Question: I have been trying to update the timeline as per the selected item from dropdown but it is not getting plotted as per the selected option.
For example, in attached image i have selected B1 but C1 is extra here. I have tried printing x list too, for 'B1' it gives '[False True False False False False False False False False]'. Only 1 true at 2nd location, I am not sure where this C1 is coming from. Results get worst when I chose the options below B1.
The current result:

With the following dataframe used:
<URL>
'''
def multi_plot2(df, addAll = True):
grp=df['Group1'].unique()
button_all = dict(label = 'All',
method = 'update',
args = [{'visible': df.columns.isin(df.columns),
'title': 'All',
'showlegend':True}])
def create_layout_button(column):
labels=np.array(df['Label'])
x=np.zeros(labels.size)
i=0
for s in labels:
if column in s:
print (s)
x[i]=1
i=i+1
x=x.astype(np.bool)
print(x)
return dict(label = column,
method = 'restyle',
args = [{'visible': x,
'showlegend': True}])
fig2.update_layout(
updatemenus=[go.layout.Updatemenu(
active = 0,
buttons = ([button_all] * addAll) + list(df['Combined'].map(lambda column: create_layout_button(column)))
)
])
fig2.show()
'''
An sample of the dataframe used (that can be copy and pasted)
'''
{'ID': {0: 1, 1: 2, 2: 3, 3: 4, 4: 5, 5: 6, 6: 7, 7: 8, 8: 9, 9: 10},
'Company': {0: 'Joes',
1: 'Mary',
2: 'Georgia',
3: 'France',
4: 'Butter',
5: 'Player',
6: 'Fish',
7: 'Cattle',
8: 'Swim',
9: 'Seabass'},
'Label': {0: 'Product_A-1',
1: 'Product_B-1',
2: 'Product_C-1',
3: 'Product_A-2',
4: 'Product_A-2',
5: 'Product_B-2',
6: 'Product_C-3',
7: 'Product_D-3',
8: 'Product_A-3',
9: 'Product_D-3'},
'Start': {0: '2021-10-31',
1: '2021-05-31',
2: '2021-10-01',
3: '2021-08-21',
4: '2021-10-01',
5: '2021-08-21',
6: '2021-04-18',
7: '2021-10-31',
8: '2021-08-30',
9: '2021-03-31'},
'End': {0: '2022-10-31',
1: '2022-05-31',
2: '2022-10-01',
3: '2022-08-21',
4: '2022-10-01',
5: '2022-08-21',
6: '2022-04-18',
7: '2022-10-31',
8: '2022-08-30',
9: '2022-03-31'},
'Group1': {0: 'A',
1: 'B',
2: 'C',
3: 'A',
4: 'A',
5: 'B',
6: 'C',
7: 'D',
8: 'A',
9: 'D'},
'Group2': {0: 1, 1: 1, 2: 1, 3: 2, 4: 2, 5: 2, 6: 3, 7: 3, 8: 3, 9: 3},
'Color': {0: 'Blue',
1: 'Red',
2: 'Green',
3: 'Yellow',
4: 'Green',
5: 'Yellow',
6: 'Red',
7: 'Green',
8: 'Green',
9: 'Yellow'},
'Review': {0: 'Excellent',
1: 'Good',
2: 'Bad',
3: 'Fair',
4: 'Good',
5: 'Bad',
6: 'Fair',
7: 'Excellent',
8: 'Good',
9: 'Bad'},
'url': {0: 'https://www.10xgenomics.com/',
1: 'http://www.3d-medicines.com',
2: 'https://www.89bio.com/',
3: 'https://www.acimmune.com/',
4: 'https://www.acastipharma.com',
5: 'https://acceleratediagnostics.com',
6: 'http://acceleronpharma.com/',
7: 'https://www.acell.com/',
8: 'https://www.acelrx.com',
9: 'https://achievelifesciences.com/'},
'Combined': {0: 'A-1',
1: 'B-1',
2: 'C-1',
3: 'A-2',
4: 'A-2',
5: 'B-2',
6: 'C-3',
7: 'D-3',
8: 'A-3',
9: 'D-3'}}
'''
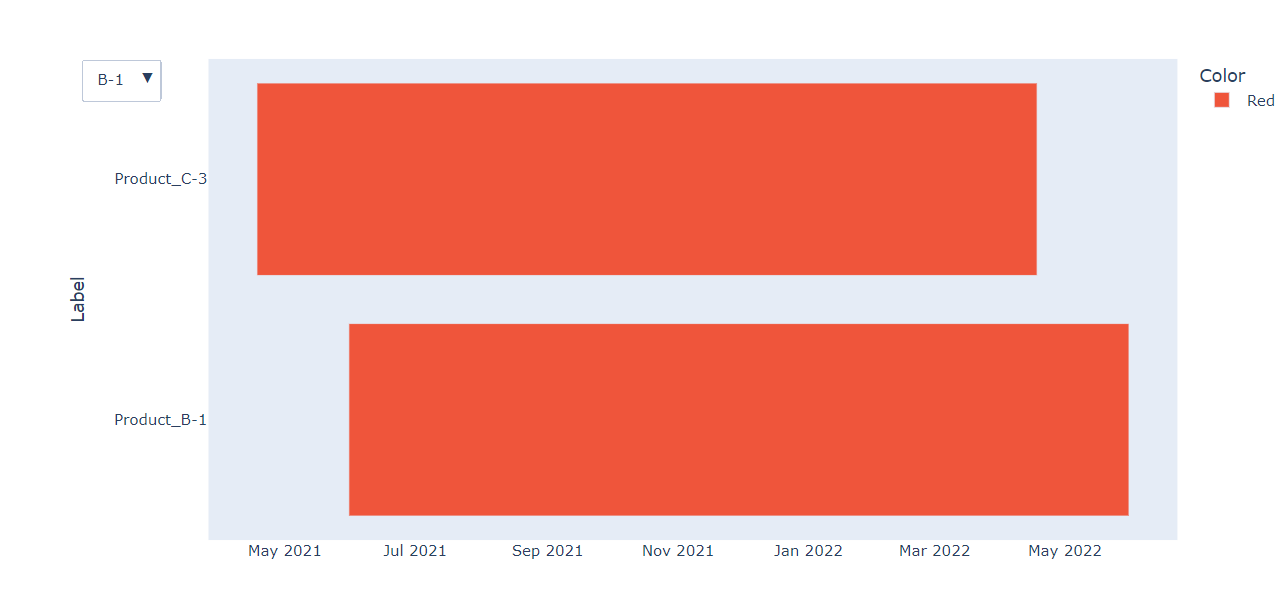
Answer: As far as I can tell, 'px.timeline' produces a figure with one trace. This means that when you pass a boolean array to the 'visible' argument for your buttons, clicking on these buttons these buttons won't correctly update the figure.
Although it's not a very elegant solution, my suggestion would be that you recreate the px.timeline figure using multiple 'go.Bar' traces - one trace for each product label. Then when you pass boolean array to the 'visible' argument as you did in your original code, the buttons should function correctly.
It's not perfect because the horizontal bars don't quite align with the labels (not sure why - any improvements would be greatly appreciated), but here is an example of what you can accomplish:
'''
import numpy as np
import pandas as pd
import plotly.express as px
import plotly.graph_objects as go
df = pd.DataFrame(
{'ID': {0: 1, 1: 2, 2: 3, 3: 4, 4: 5, 5: 6, 6: 7, 7: 8, 8: 9, 9: 10},
'Company': {0: 'Joes',
1: 'Mary',
2: 'Georgia',
3: 'France',
4: 'Butter',
5: 'Player',
6: 'Fish',
7: 'Cattle',
8: 'Swim',
9: 'Seabass'},
'Label': {0: 'Product_A-1',
1: 'Product_B-1',
2: 'Product_C-1',
3: 'Product_A-2',
4: 'Product_A-2',
5: 'Product_B-2',
6: 'Product_C-3',
7: 'Product_D-3',
8: 'Product_A-3',
9: 'Product_D-3'},
'Start': {0: '2021-10-31',
1: '2021-05-31',
2: '2021-10-01',
3: '2021-08-21',
4: '2021-10-01',
5: '2021-08-21',
6: '2021-04-18',
7: '2021-10-31',
8: '2021-08-30',
9: '2021-03-31'},
'End': {0: '2022-10-31',
1: '2022-05-31',
2: '2022-10-01',
3: '2022-08-21',
4: '2022-10-01',
5: '2022-08-21',
6: '2022-04-18',
7: '2022-10-31',
8: '2022-08-30',
9: '2022-03-31'},
'Group1': {0: 'A',
1: 'B',
2: 'C',
3: 'A',
4: 'A',
5: 'B',
6: 'C',
7: 'D',
8: 'A',
9: 'D'},
'Group2': {0: 1, 1: 1, 2: 1, 3: 2, 4: 2, 5: 2, 6: 3, 7: 3, 8: 3, 9: 3},
'Color': {0: 'Blue',
1: 'Red',
2: 'Green',
3: 'Yellow',
4: 'Green',
5: 'Yellow',
6: 'Red',
7: 'Green',
8: 'Green',
9: 'Yellow'},
'Review': {0: 'Excellent',
1: 'Good',
2: 'Bad',
3: 'Fair',
4: 'Good',
5: 'Bad',
6: 'Fair',
7: 'Excellent',
8: 'Good',
9: 'Bad'},
'url': {0: 'https://www.10xgenomics.com/',
1: 'http://www.3d-medicines.com',
2: 'https://www.89bio.com/',
3: 'https://www.acimmune.com/',
4: 'https://www.acastipharma.com',
5: 'https://acceleratediagnostics.com',
6: 'http://acceleronpharma.com/',
7: 'https://www.acell.com/',
8: 'https://www.acelrx.com',
9: 'https://achievelifesciences.com/'},
'Combined': {0: 'A-1',
1: 'B-1',
2: 'C-1',
3: 'A-2',
4: 'A-2',
5: 'B-2',
6: 'C-3',
7: 'D-3',
8: 'B-1',
9: 'D-3'}}
)
# fig2 = px.timeline(
# df, x_start='Start', x_end='End', y='Label'
# )
fig2 = go.Figure()
df['Start'] = pd.to_datetime(df['Start'], format="%Y-%m-%d")
df['End'] = pd.to_datetime(df['End'], format="%Y-%m-%d")
button_all = [
dict(label="All",
method="update",
args = [{'visible': [True]*len(df)}])
]
button_labels = []
for label in df['Combined'].unique():
df_label = df.loc[df['Combined'] == label, ['Start','End','Label']]
# extract milliseconds
df_label['Diff'] = [d.total_seconds()*10**3 for d in (
df_label['End'] - df_label['Start']
)]
fig2.add_trace(go.Bar(
base=df_label['Start'].tolist(),
x=df_label['Diff'].tolist(),
y=df_label['Label'].tolist(),
xcalendar='gregorian',
orientation='h'
))
all_trace_labels = [trace['y'][0] for trace in fig2.data]
for trace in fig2.data:
label = trace['y'][0]
visible_array = [t == label for t in all_trace_labels]
button_labels.append(
dict(label=label,
method="update",
args = [{'visible': visible_array}])
)
fig2.update_layout(
updatemenus=[
dict(
type="dropdown",
direction="down",
buttons=button_all + button_labels,
)
],
xaxis = {
'anchor': 'y',
'automargin': True,
'autorange': True,
'autotypenumbers': 'strict',
'calendar': 'gregorian',
'domain': [0, 1],
'dtick': 'M3',
'tick0': '2000-01-01',
'type': 'date'
},
yaxis = {
'anchor': 'x',
'automargin': True,
'autorange': True,
'autotypenumbers': 'strict',
'categoryorder': 'trace',
'domain': [0, 1],
'dtick': 1,
'side': 'left',
'tick0': 0,
'type': 'category'
}
)
fig2.show()
'''
<URL>